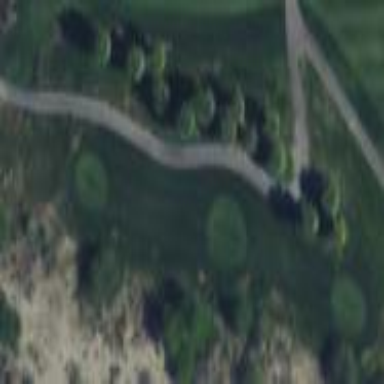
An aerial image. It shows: Area with grass used as rough in golf course.